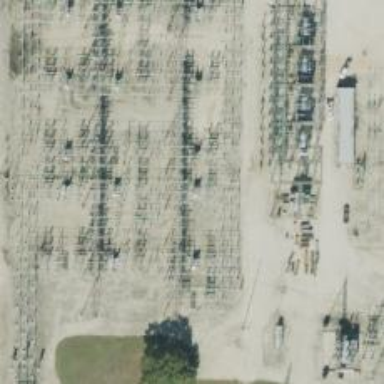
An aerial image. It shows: Switch for power supply.